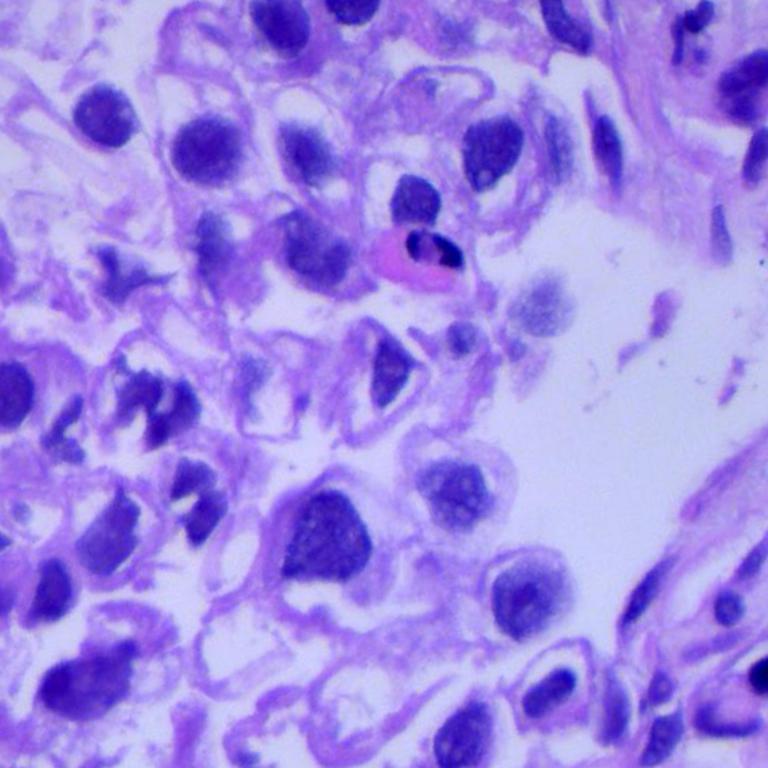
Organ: lung
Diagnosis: adenocarcinomas